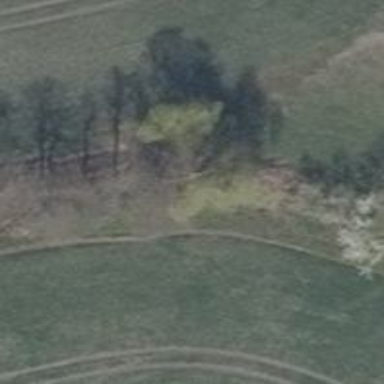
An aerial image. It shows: Row of deciduous broadleaved trees.